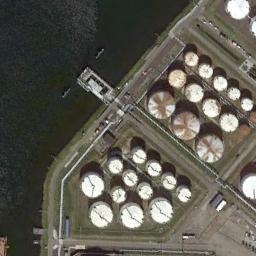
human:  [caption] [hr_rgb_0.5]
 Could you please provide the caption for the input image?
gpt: There are many storage tanks of different sizes .

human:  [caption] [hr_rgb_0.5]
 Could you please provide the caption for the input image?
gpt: There are many storage tanks on the bare land next to the water .

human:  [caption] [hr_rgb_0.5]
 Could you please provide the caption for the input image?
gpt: There are many different sized storage tanks in the factory, And there is a river outside the factory .

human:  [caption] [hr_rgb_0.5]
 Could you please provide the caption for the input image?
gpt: There are three white storage tanks and three silver storage tanks .

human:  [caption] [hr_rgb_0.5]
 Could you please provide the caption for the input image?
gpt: There are some storage tanks arranged neatly on the harbor .